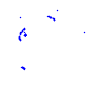
Particle: proton